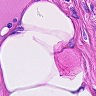
Metastatic tissue present: no